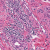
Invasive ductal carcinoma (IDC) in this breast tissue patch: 1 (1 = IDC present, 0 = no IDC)